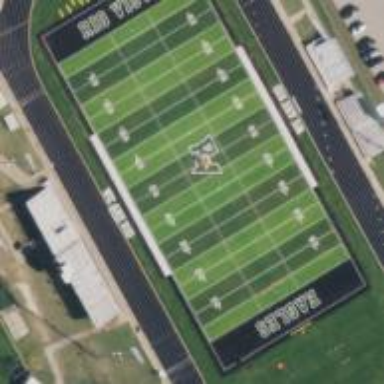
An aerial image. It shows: American football pitch with artificial turf.